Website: apple
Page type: account-selection
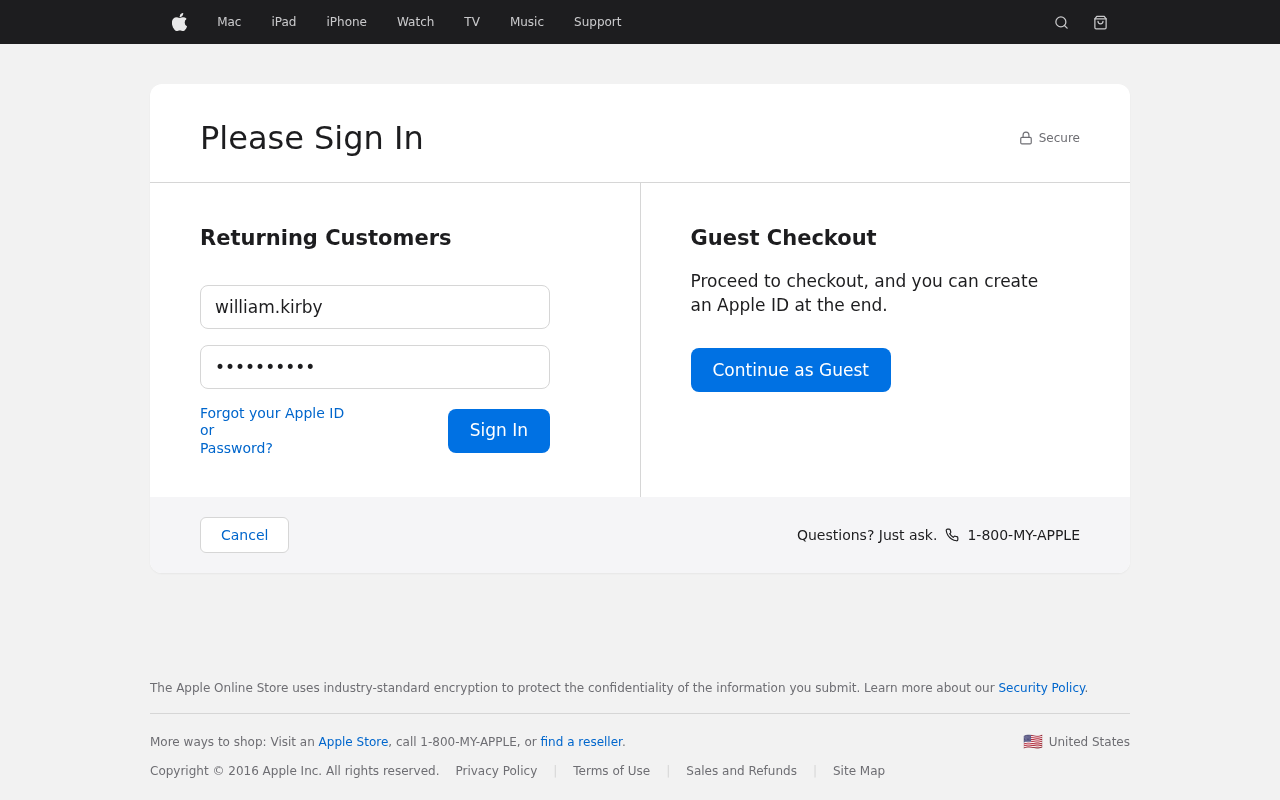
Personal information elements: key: PII_LOGIN_USERNAME
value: william.kirby